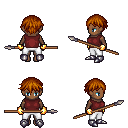
a pixel art fantasy rpg character, female body template, human, dark skin, maroon sleeveless shirt, white pants, brunette short bangs hairstyle, gold gloves, metal boots, spear, four views (front, back, left, right), 2x2 character sprite sheet, small pixel art, hard edges, no anti-aliasing